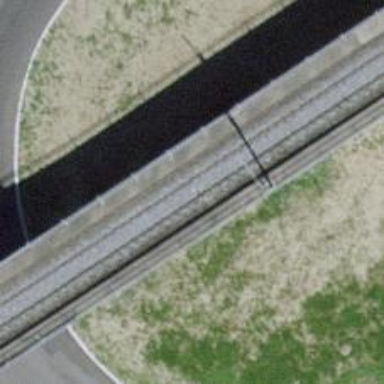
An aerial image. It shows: Narrow-gauge railway bridge with contact line electrification.